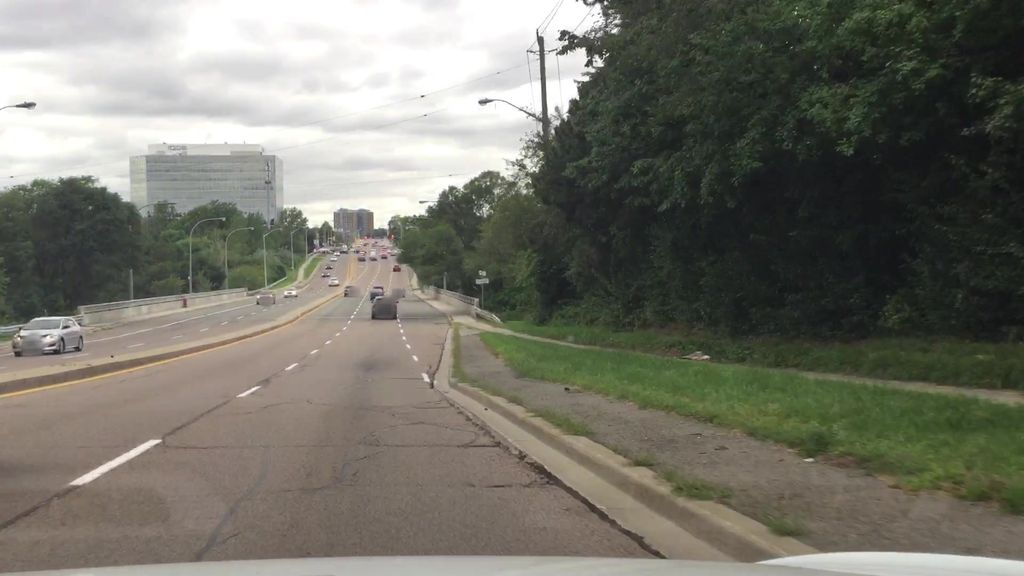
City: toronto